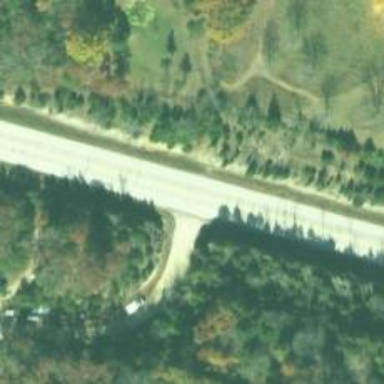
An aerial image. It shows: Asphalt road classified as trunk highway.